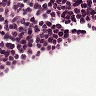
Metastatic tissue present: no